Interaction volume radius: 5 \u00c5
Interaction volume height: 20 \u00c5
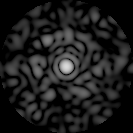
Disorder parameter: 0.8085